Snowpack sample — Buffalo Mountain, Silverthorne, Colorado, USA (1/25/25, 10:11 AM MST)
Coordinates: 39.6222, -106.1139
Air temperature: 22 °F
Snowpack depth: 110 cm
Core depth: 30 cm
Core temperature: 42.8 °F
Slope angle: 12°, slope face: 102°
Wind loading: high
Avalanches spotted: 0
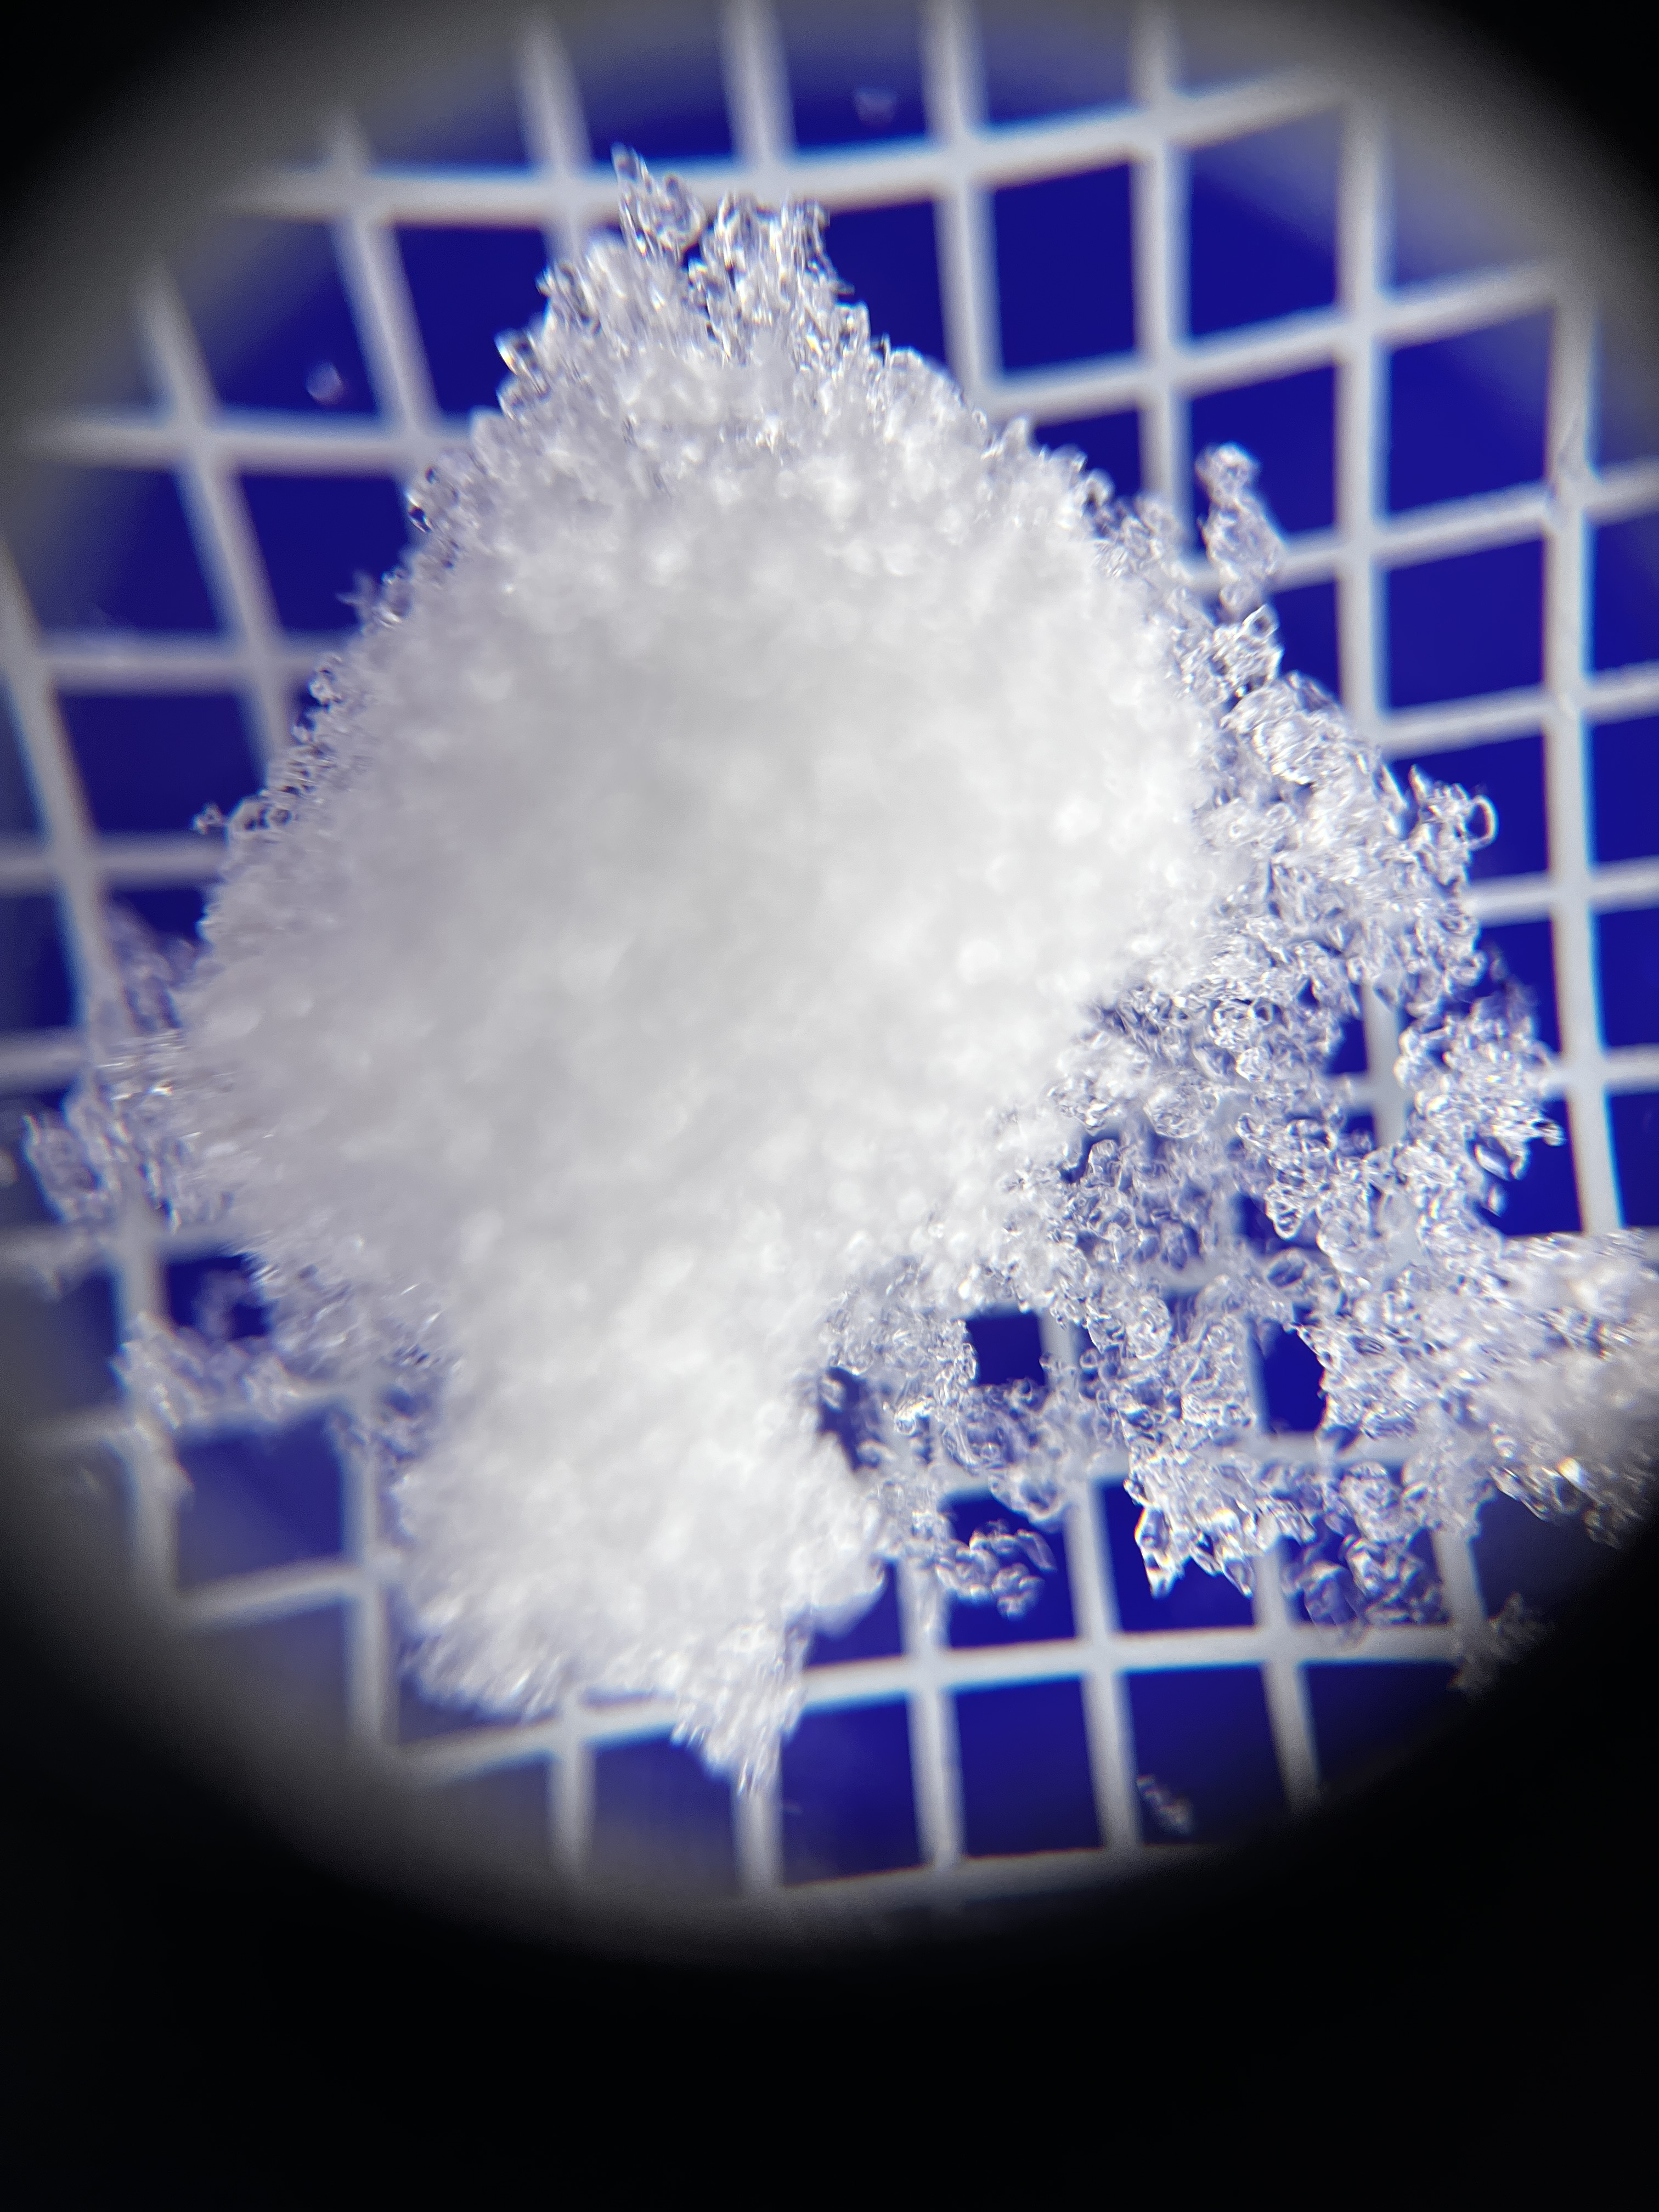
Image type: magnified_profile
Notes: No avalanches nearby, collected on the outskirts of a fire break 15 meters from the treeline, on way to Buffalo and Red Mountain